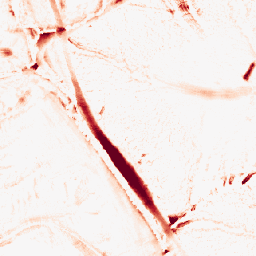
Category: morphological
Decomposition family: morphological
Decomposition parameters: operation: opening
size: 10
Upsampling method: area
Upsampling parameters: scale: 4
Upsampling scale: 4